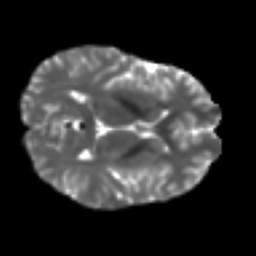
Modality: T2w
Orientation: axial
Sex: female
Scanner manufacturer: ge
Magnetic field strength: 3 T
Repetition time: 7 s
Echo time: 0.08 s